Field crop: maize
Growth stage: 2
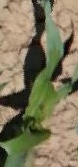
Species: maize